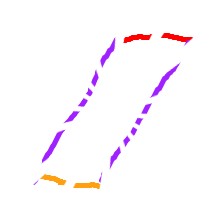
Shape: parallelogram